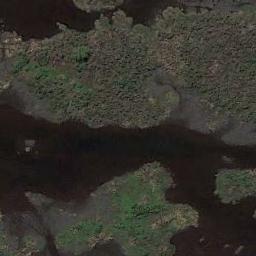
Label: wetland